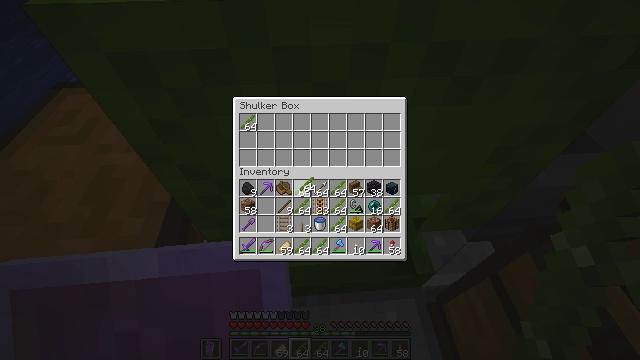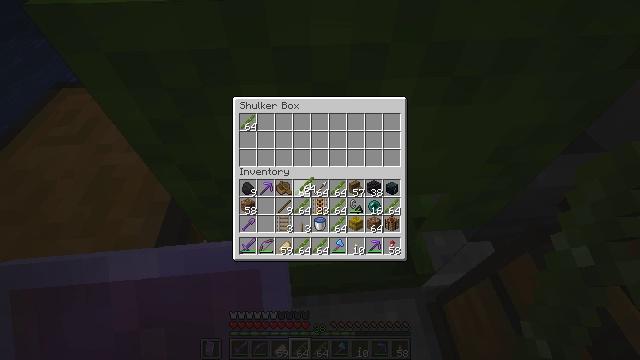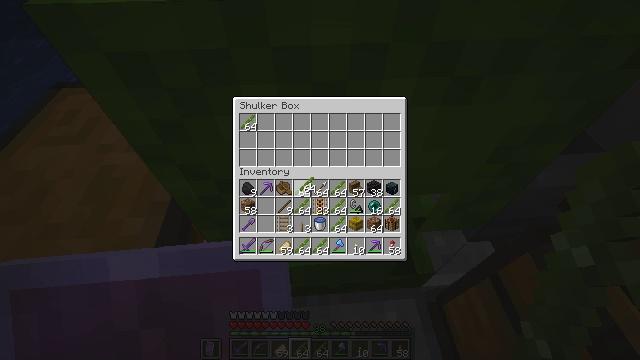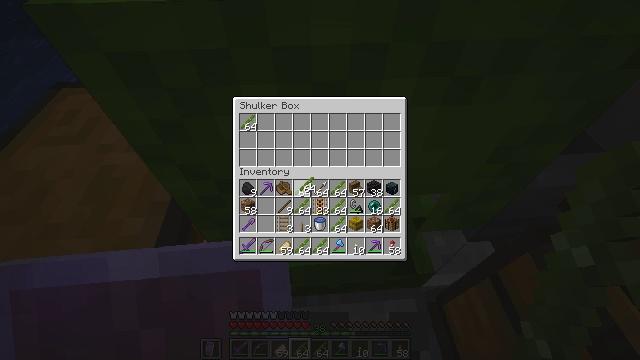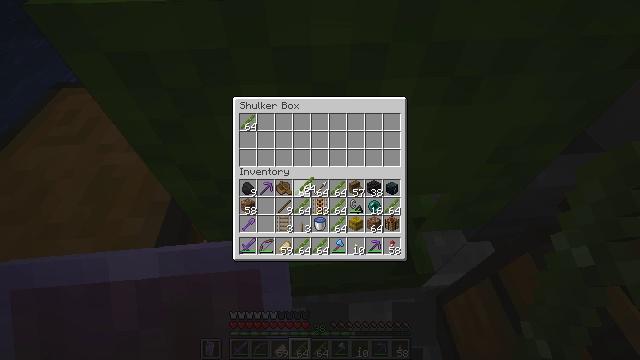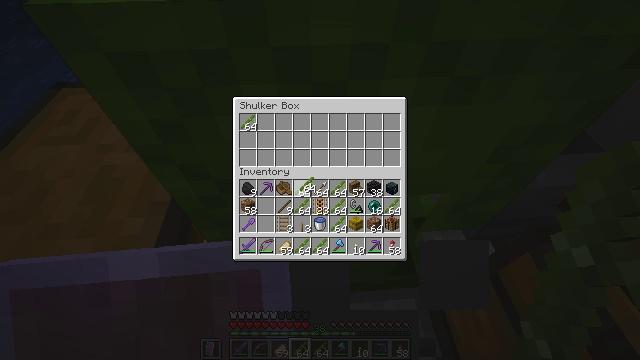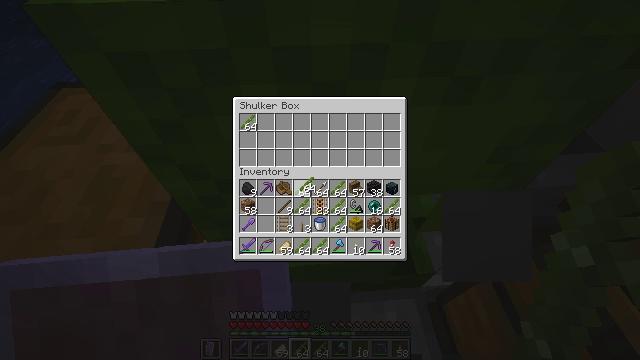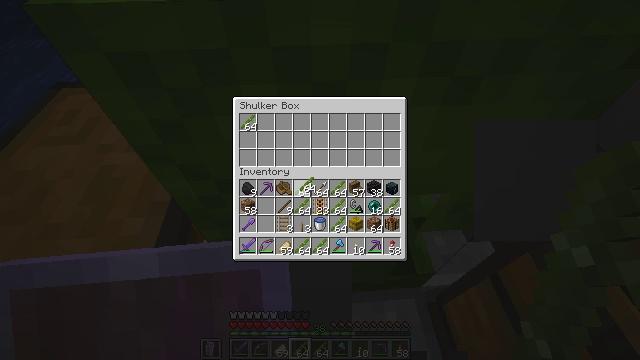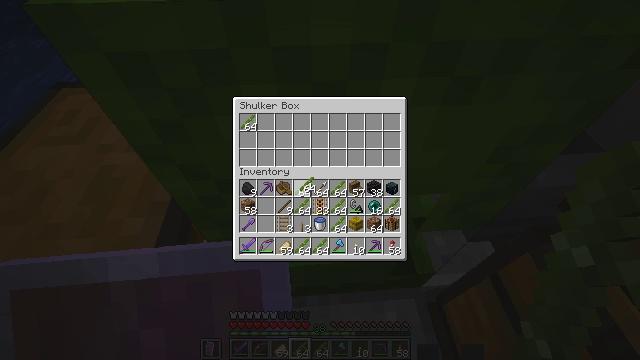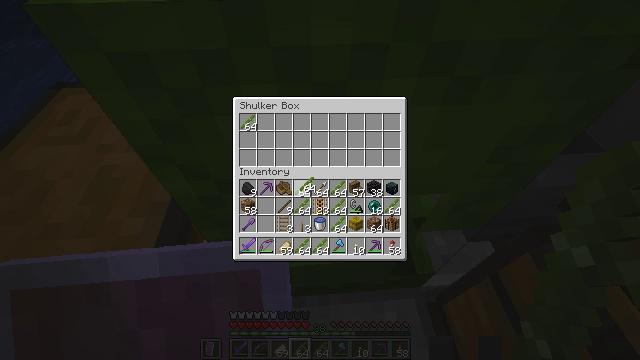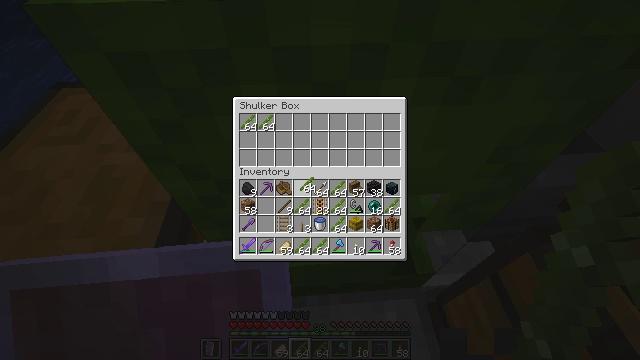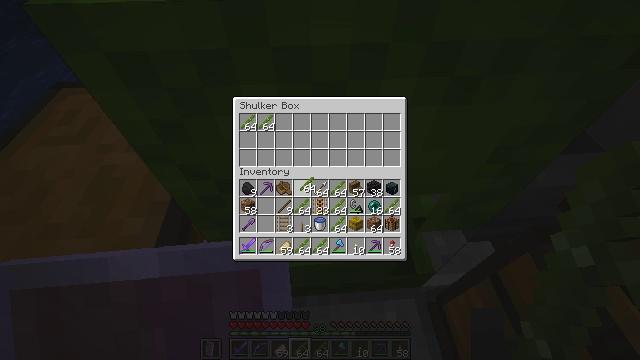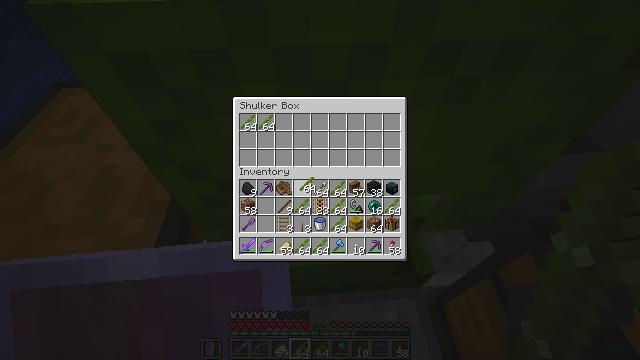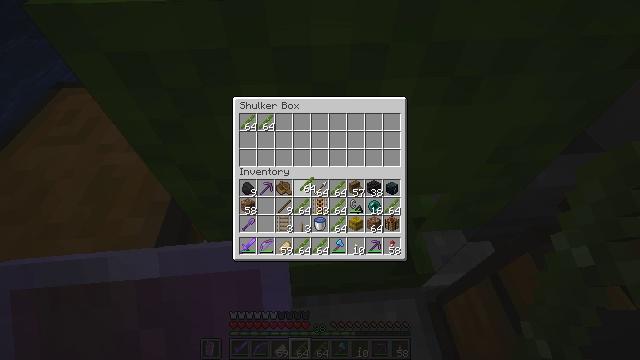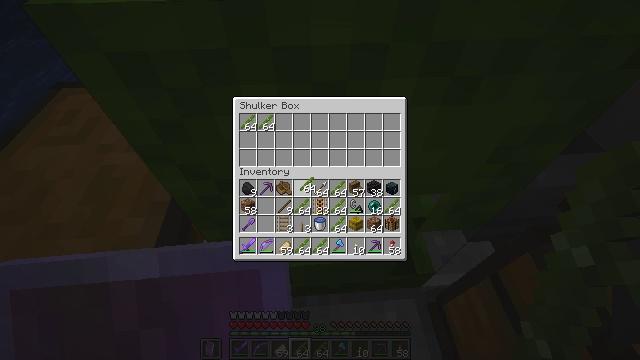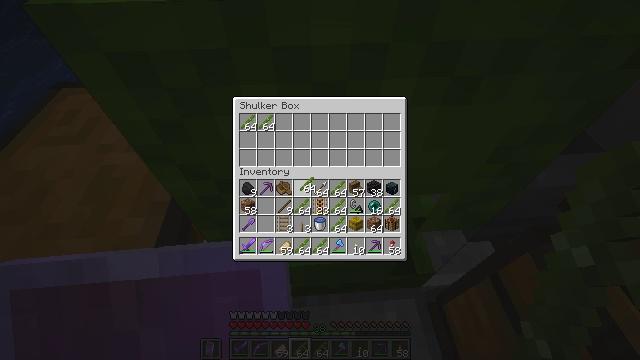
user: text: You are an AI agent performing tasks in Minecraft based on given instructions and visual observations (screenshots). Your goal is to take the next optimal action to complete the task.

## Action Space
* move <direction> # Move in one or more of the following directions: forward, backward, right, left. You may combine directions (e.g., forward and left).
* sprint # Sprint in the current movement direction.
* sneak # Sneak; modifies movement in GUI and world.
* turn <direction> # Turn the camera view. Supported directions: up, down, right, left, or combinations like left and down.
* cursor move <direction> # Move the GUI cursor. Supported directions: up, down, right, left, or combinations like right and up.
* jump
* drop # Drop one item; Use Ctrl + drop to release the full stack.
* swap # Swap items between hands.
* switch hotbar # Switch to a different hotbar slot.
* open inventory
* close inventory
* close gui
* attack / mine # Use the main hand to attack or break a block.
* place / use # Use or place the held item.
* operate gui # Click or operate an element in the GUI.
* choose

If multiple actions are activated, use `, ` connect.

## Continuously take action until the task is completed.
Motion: motion action
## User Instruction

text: Mine the lime shulker box to pick it up.
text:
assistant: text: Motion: sneak
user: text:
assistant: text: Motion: sneak
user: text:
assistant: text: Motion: sneak
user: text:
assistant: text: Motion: sneak, attack / mine
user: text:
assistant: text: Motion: sneak, attack / mine
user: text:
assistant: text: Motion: sneak, attack / mine
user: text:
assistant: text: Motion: sneak, attack / mine
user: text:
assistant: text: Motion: sneak, attack / mine
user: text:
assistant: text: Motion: sneak, attack / mine
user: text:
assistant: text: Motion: sneak
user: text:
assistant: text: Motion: sneak
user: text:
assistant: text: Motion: sneak
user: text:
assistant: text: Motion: sneak
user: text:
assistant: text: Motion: sneak
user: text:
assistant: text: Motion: sneak
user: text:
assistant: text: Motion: sneak
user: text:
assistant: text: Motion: sneak
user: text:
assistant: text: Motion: sneak
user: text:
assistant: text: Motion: sneak
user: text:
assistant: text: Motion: sneak, turn down
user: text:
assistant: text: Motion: sneak, turn down
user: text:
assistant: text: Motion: sneak
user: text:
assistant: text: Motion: sneak
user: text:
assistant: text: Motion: sneak
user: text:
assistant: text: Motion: sneak, attack / mine
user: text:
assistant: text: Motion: sneak, attack / mine
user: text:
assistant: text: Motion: sneak, attack / mine
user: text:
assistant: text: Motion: sneak, attack / mine
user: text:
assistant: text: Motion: sneak, attack / mine
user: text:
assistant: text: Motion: sneak, attack / mine